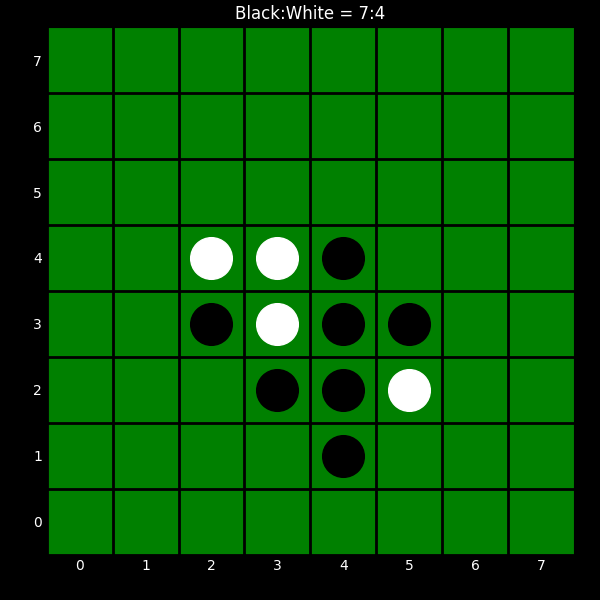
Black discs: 7
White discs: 4